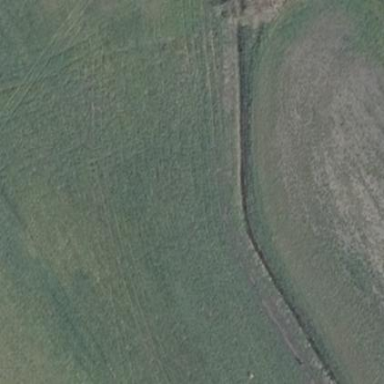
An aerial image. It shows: Area covered with grass.